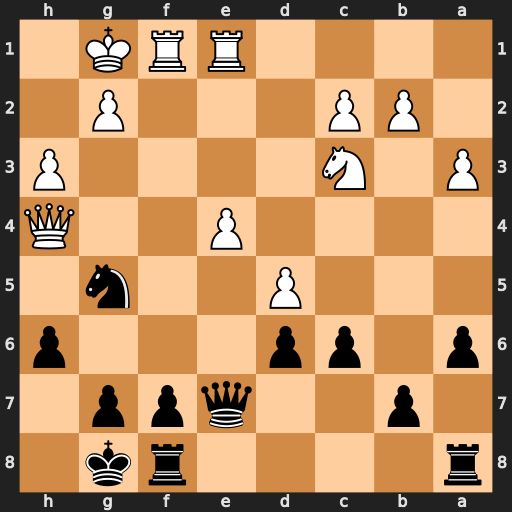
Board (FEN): r4rk1/1p2qpp1/p1pp3p/3P2n1/4P2Q/P1N4P/1PP3P1/4RRK1
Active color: b
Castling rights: -
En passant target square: -
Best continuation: Nf3+ Rxf3 Qxh4